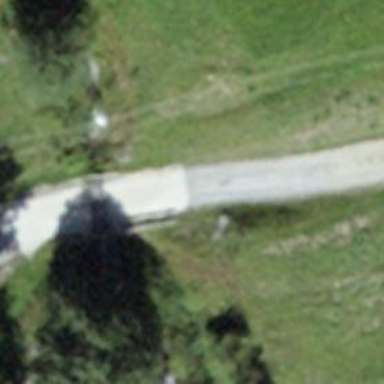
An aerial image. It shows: Track road on concrete bridge with grade 1 track type.